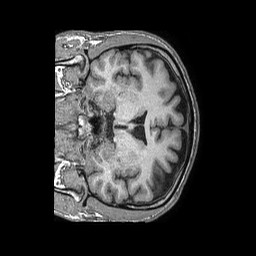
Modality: T1w
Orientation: coronal
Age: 42
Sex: male
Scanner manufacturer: philips
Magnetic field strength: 1.5 T
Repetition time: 0.00751 s
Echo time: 0.003432 s